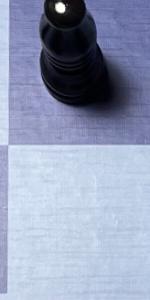
Label: Empty